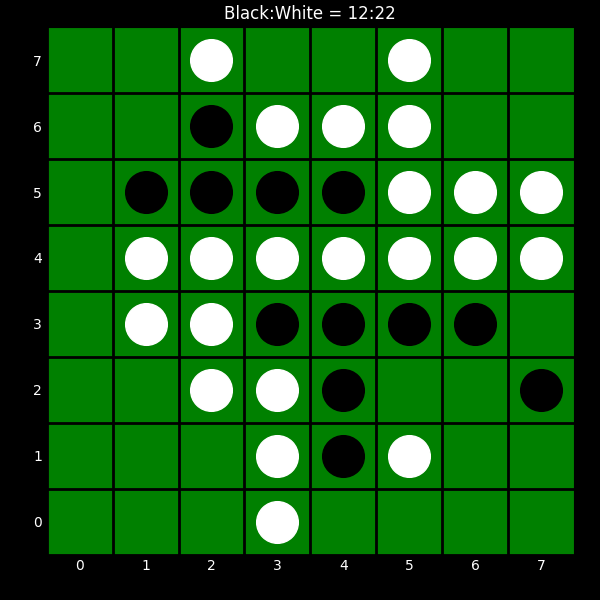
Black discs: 12
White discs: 22